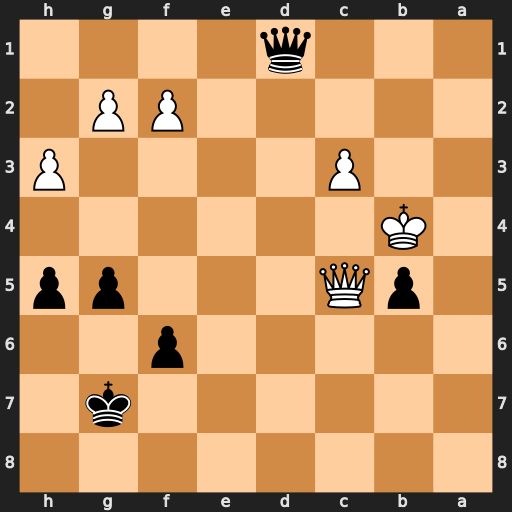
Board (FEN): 8/6k1/5p2/1pQ3pp/1K6/2P4P/5PP1/3q4
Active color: b
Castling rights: -
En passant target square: -
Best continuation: Qa4#